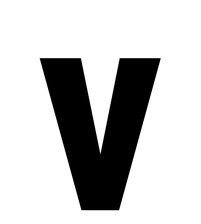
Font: Roboto_Condensed_Bold